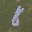
Label: 8